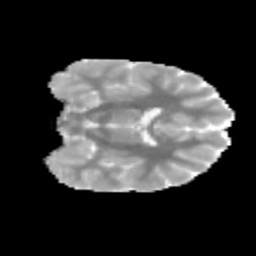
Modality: MD
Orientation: coronal
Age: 9
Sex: female
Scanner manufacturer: siemens
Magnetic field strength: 3 T
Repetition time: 3.8 s
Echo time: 0.07 s